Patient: sex F, age 60
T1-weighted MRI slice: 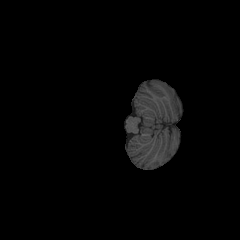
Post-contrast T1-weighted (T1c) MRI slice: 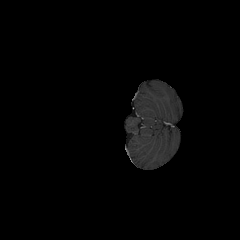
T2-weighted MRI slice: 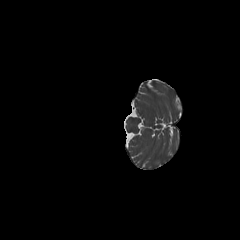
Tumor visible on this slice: no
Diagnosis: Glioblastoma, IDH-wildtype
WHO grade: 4